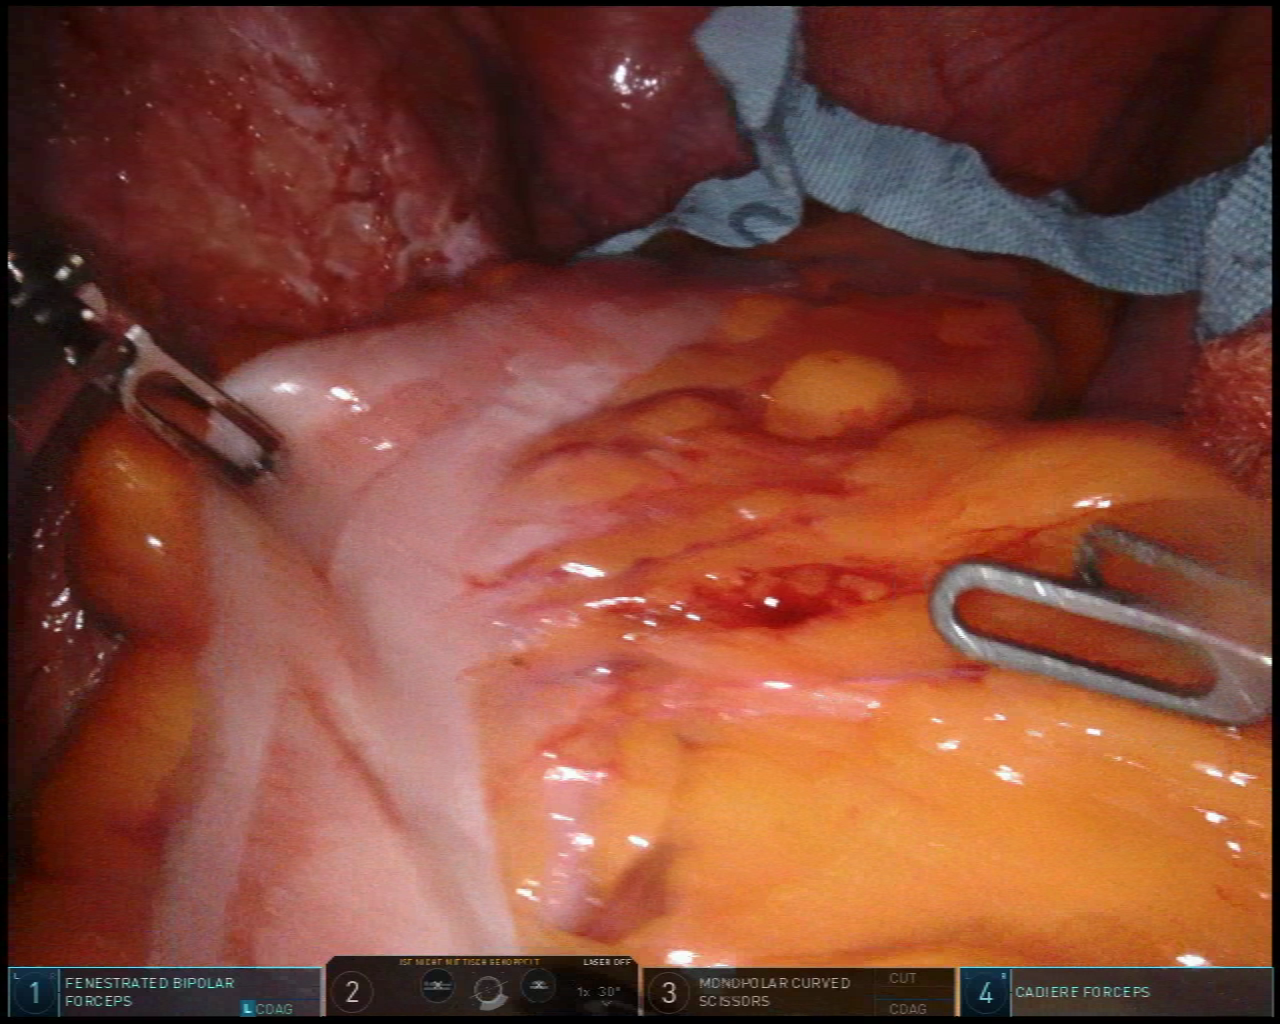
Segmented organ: abdominal_wall
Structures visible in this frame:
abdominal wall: yes
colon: yes
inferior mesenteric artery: no
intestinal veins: no
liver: no
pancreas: no
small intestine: no
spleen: no
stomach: no
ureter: no
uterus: no
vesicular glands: no